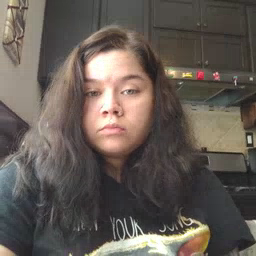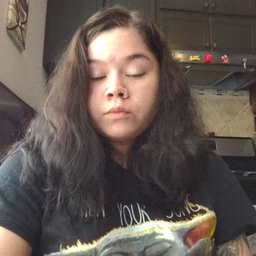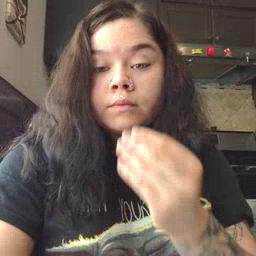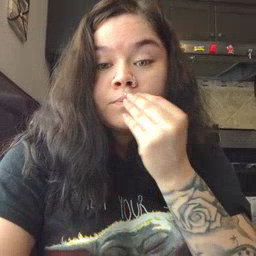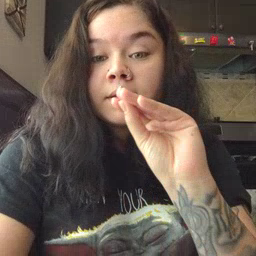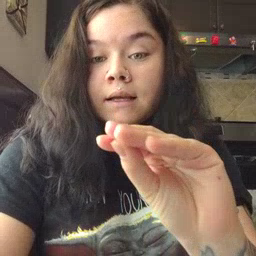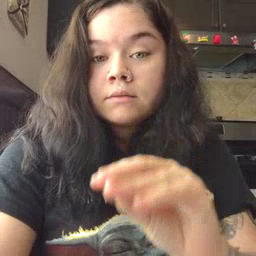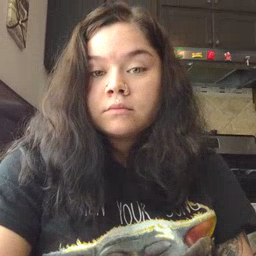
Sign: kiss